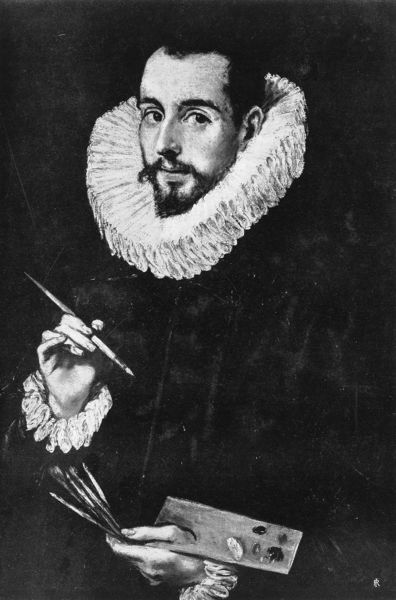
Titel: Selbstbildnis
Künstler: El Greco
Institution: Sevilla, Museo Provinciale
Schlagwörter: hand, mann, schatten, weiß, finger, schwarz, malerei, bart, falten, kragen, bildnis, hände, portrait, mantel, lächeln, farben, leer, farbe, weis, maler, lichteinfall, künstler, selbstbildnis, manschette, malen, palette, pinsel, kopie, spitzbart, seitenblick, freundlich, autoporträt, selbstdarstellung, blank, spitzes kinn, autorporträt